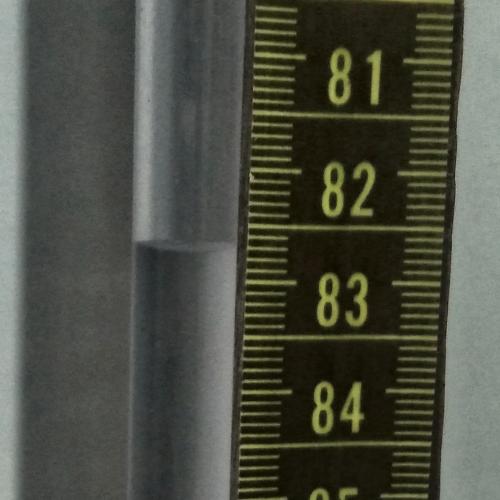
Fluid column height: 82.7 cm